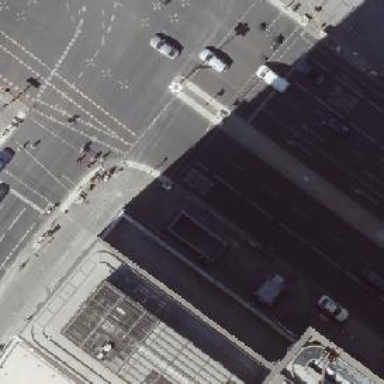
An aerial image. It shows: Asphalt footway with crossing controlled by traffic signals.